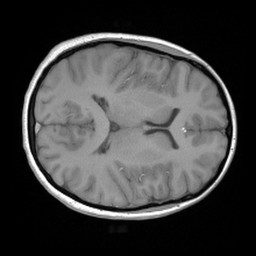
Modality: FLASH
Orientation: axial
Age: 28
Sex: female
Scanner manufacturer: siemens
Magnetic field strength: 3 T
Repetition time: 0.245 s
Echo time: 0.0026 s